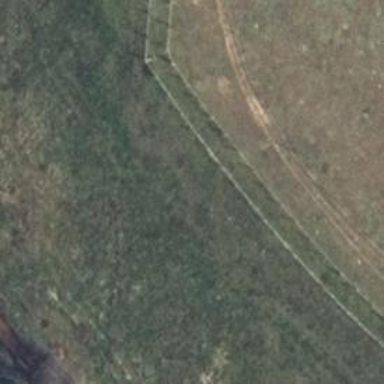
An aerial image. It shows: Grass track with grade 5 tracktype.